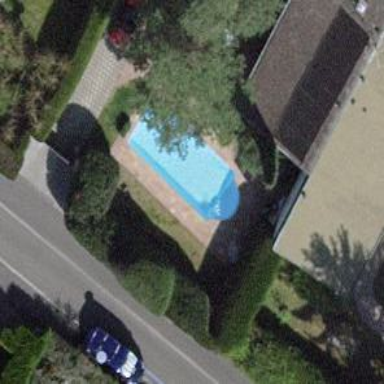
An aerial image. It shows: Swimming pool located in leisure land.